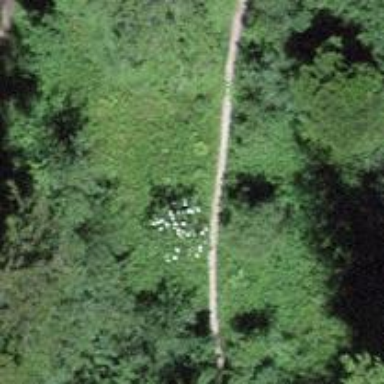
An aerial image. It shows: Gravel path.